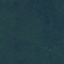
Land use / land cover class: Forest